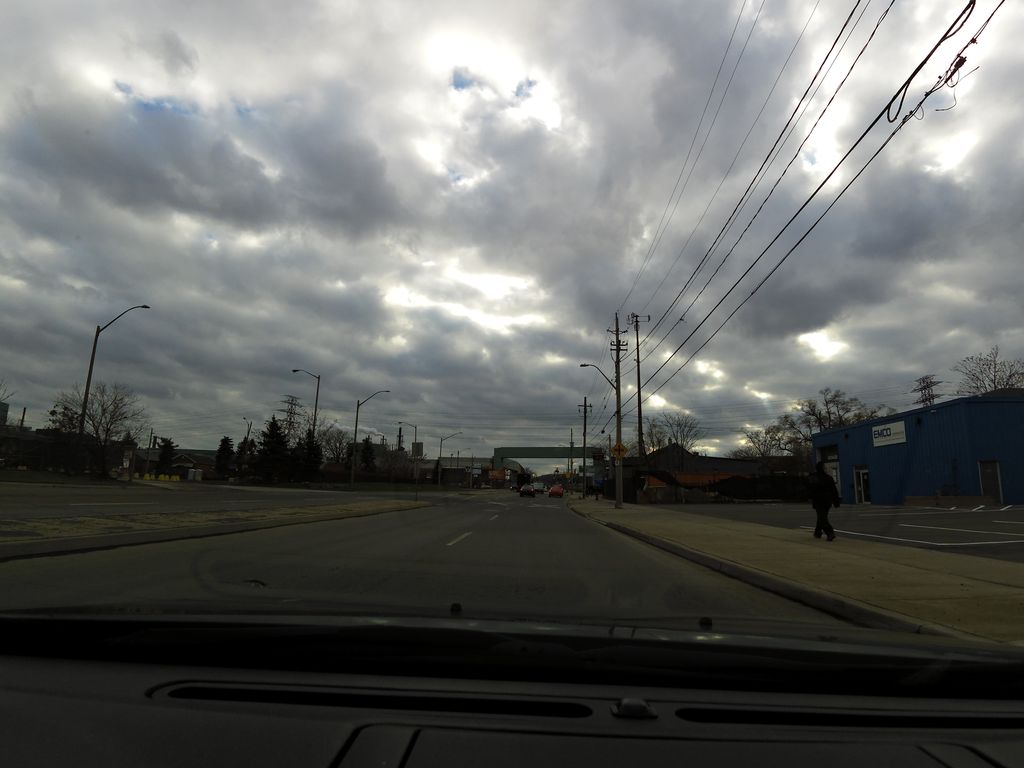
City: hamilton